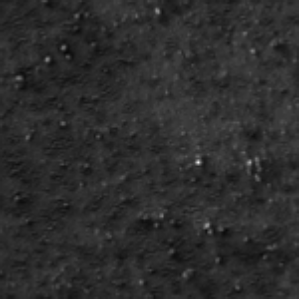
Label: frost